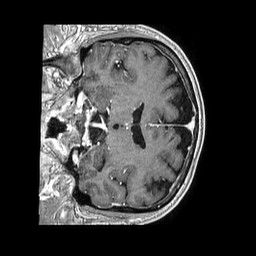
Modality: T1w
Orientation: coronal
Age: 56
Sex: male
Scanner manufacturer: philips
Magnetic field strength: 1.5 T
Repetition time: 0.007595 s
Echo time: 0.003451 s